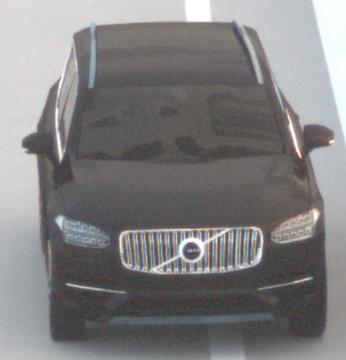
Make: Volvo
Model: XC90 B5
Detailed model: XC90 (L)
Model produced from: 2019/08
Model produced until: 2020/04
Doors: 5
Color: black
Road condition: dry road
Daytime: sunrise or sunset
Contrast: low contrast